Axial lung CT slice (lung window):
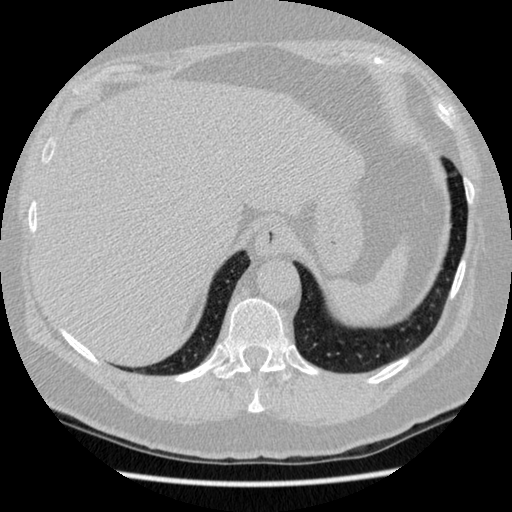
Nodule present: no